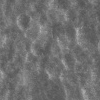
Atmospheric dust classification: not_dusty